Chest X-ray:
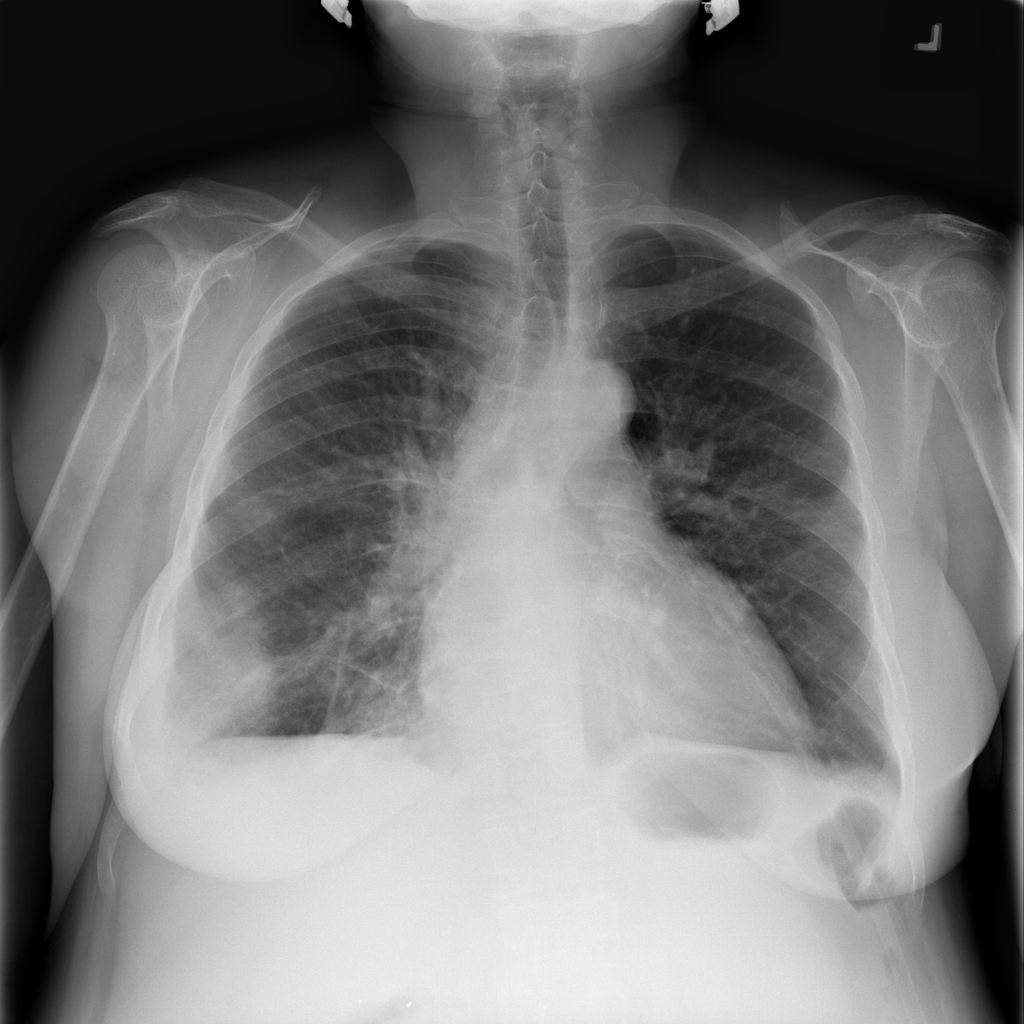
Findings: Effusion, Consolidation
No abnormal finding: no